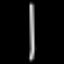
Label: line